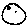
Label: moon